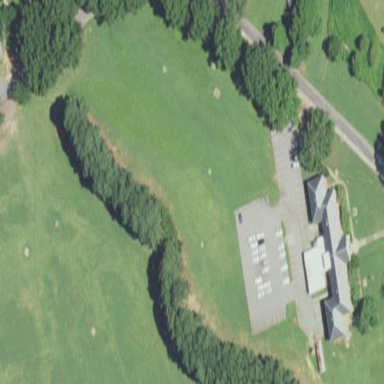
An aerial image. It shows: Dog park for leisure land.